Current action and preconditions to check: trajectory_clear

Your task: For each precondition in the list above, predict whether it will hold at this action.

Consider the current scene as observed from the mobile robot's camera, and analyze the predicted future states of all dynamic agents (e.g., people, animals, vehicles, or any moving entities) within the NEXT SECOND.

IMPORTANT: Only answer "very likely" if you are absolutely certain—based on strong, clear evidence—that a dynamic agent will violate the precondition in the predicted future state. Do NOT answer "very likely" for unlikely, ambiguous, or low-probability risks.

Ask yourself for each precondition: Is there a high probability, with clear and convincing evidence, that the predicted future states of any dynamic agent will interfere with the predicted future state of the currently executing action within the NEXT SECOND, causing that precondition to fail?

Assess the risk level based on these predictions. Use "likely" or "very likely" if motions create a clear risk of interference.

Use "neutral" or "improbable" if agents are nearby but their predicted paths are clearly diverging or non-conflicting.

Failure Risk Categories: "very improbable", "improbable", "neutral", "likely", "very likely"

Answer Format: Output ONLY the probability_of_failure value from these categories: "very improbable", "improbable", "neutral", "likely", "very likely"

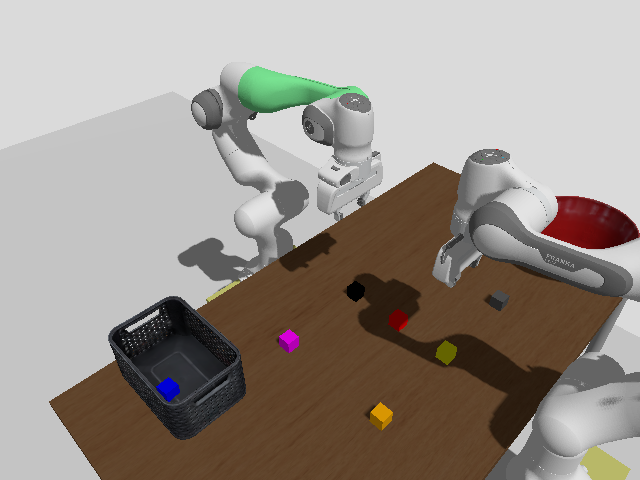

Answer: very improbable